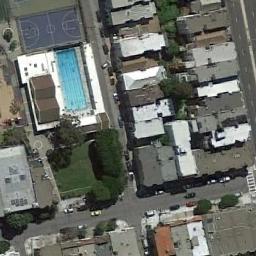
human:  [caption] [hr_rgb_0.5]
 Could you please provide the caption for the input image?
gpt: There is a small basketball court in the upper left corner .

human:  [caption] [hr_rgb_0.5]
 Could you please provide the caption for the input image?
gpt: Next to the swimming pool is a basketball court,Beneath which is a lawn and some trees,All of which surrounded by the residential area .

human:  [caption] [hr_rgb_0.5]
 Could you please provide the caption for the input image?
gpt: There is a basketball court surrounded by many buildings with a road pass by .

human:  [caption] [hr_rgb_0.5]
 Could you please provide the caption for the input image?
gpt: A basketball court next to a pool and some buildings arranged neatly beside .

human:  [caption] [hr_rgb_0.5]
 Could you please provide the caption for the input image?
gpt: Buildings of various shapes are beside the basketball court .